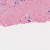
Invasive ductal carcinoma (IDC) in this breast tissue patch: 1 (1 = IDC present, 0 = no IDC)